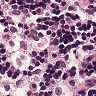
Metastatic tissue present: no